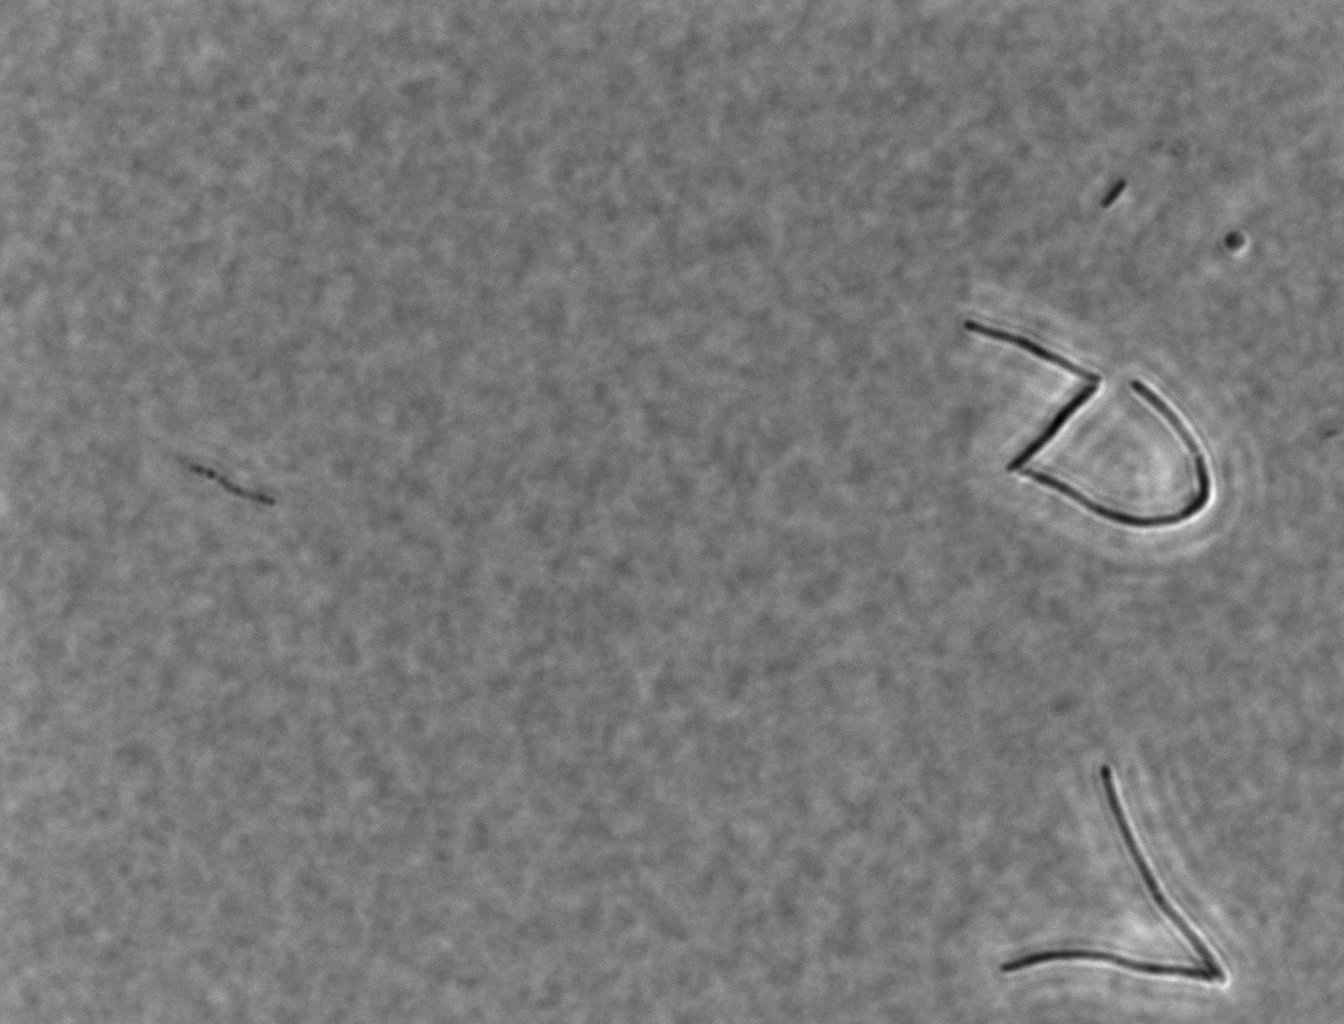
various_fewshot